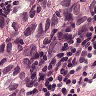
Metastatic tissue present: yes